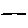
Label: line